Question: Given a GIS raster with elevation data,
Is there any example of relief / topographic maps of cropped lands made using D3js ?
---
I explored the posibility of '.tif > gdal_contour.py > .shp > topojson > d3js' without success.
I <URL>, which, as an island, avoid this issue: cropping the country out of the world doesn't result in broken isolines.

nb: This project is part of the #Wikipedia #wikimaps project.
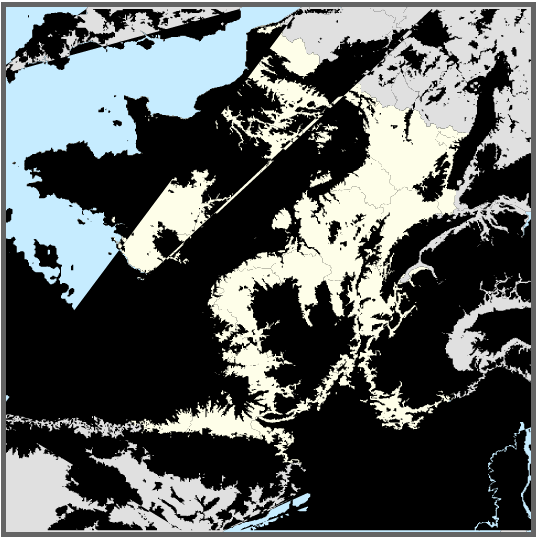
Answer: Topographic map now on D3js, with full makefile workflow ! See <URL>
- You may customize your geographic area of interest by editing one line within each of the 2 files : makefile#boxing and html#Geo-frame_borders with your own decimal coordinates fo W,N,E,S borders, something like:var WNES = { "target": "France", "W": -5.3, "N":51.6, "E": 10.2, "S": 41.0 };- 'make', 'curl', 'unzip', 'gdal' (include 'ogr', 'gdal_calc.py', 'gdal_polygonize.py'), 'nodejs', 'topojson'. Helpful: 'touch'. The makefile then manage to download the sources, process them, and output a single topojson file that the D3js code provided can use.
'''
# topojsoning:
final.json: levels.json
topojson --id-property none --simplify=0.5 -p name=elev -o final.json -- levels.json
# simplification approach to explore further. Feedbacks welcome.
# shp2jsoning:
levels.json: levels.shp
ogr2ogr -f GeoJSON -where "elev < 10000" levels.json levels.shp
# merge
levels.shp: level0001.shp level0050.shp level0100.shp level0200.shp level0500.shp level1000.shp level2000.shp level3000.shp level4000.shp level5000.shp
ogr2ogr levels.shp level0001.shp
ogr2ogr -update -append levels.shp level0050.shp
ogr2ogr -update -append levels.shp level0100.shp
ogr2ogr -update -append levels.shp level0200.shp
ogr2ogr -update -append levels.shp level0500.shp
ogr2ogr -update -append levels.shp level1000.shp
ogr2ogr -update -append levels.shp level2000.shp
ogr2ogr -update -append levels.shp level3000.shp
ogr2ogr -update -append levels.shp level4000.shp
ogr2ogr -update -append levels.shp level5000.shp
# Polygonize slices:
level0001.shp: level0001.tif
gdal_polygonize.py level0001.tif -f "ESRI Shapefile" level0001.shp level_0001 elev
level0050.shp: level0050.tif
gdal_polygonize.py level0050.tif -f "ESRI Shapefile" level0050.shp level_0050 elev
level0100.shp: level0100.tif
gdal_polygonize.py level0100.tif -f "ESRI Shapefile" level0100.shp level_0100 elev
level0200.shp: level0200.tif
gdal_polygonize.py level0200.tif -f "ESRI Shapefile" level0200.shp level_0200 elev
level0500.shp: level0500.tif
gdal_polygonize.py level0500.tif -f "ESRI Shapefile" level0500.shp level_0500 elev
level1000.shp: level1000.tif
gdal_polygonize.py level1000.tif -f "ESRI Shapefile" level1000.shp level_1000 elev
level2000.shp: level2000.tif
gdal_polygonize.py level2000.tif -f "ESRI Shapefile" level2000.shp level_2000 elev
level3000.shp: level3000.tif
gdal_polygonize.py level3000.tif -f "ESRI Shapefile" level3000.shp level_3000 elev
level4000.shp: level4000.tif
gdal_polygonize.py level4000.tif -f "ESRI Shapefile" level4000.shp level_4000 elev
level5000.shp: level5000.tif
gdal_polygonize.py level5000.tif -f "ESRI Shapefile" level5000.shp level_5000 elev
# Raster slicing:
level0001.tif: crop.tif
gdal_calc.py -A crop.tif --outfile=level0001.tif --calc="1*(A>0)" --NoDataValue=0
level0050.tif: crop.tif
gdal_calc.py -A crop.tif --outfile=level0050.tif --calc="50*(A>50)" --NoDataValue=0
level0100.tif: crop.tif
gdal_calc.py -A crop.tif --outfile=level0100.tif --calc="100*(A>100)" --NoDataValue=0
level0200.tif: crop.tif
gdal_calc.py -A crop.tif --outfile=level0200.tif --calc="200*(A>200)" --NoDataValue=0
level0500.tif: crop.tif
gdal_calc.py -A crop.tif --outfile=level0500.tif --calc="500*(A>500)" --NoDataValue=0
level1000.tif: crop.tif
gdal_calc.py -A crop.tif --outfile=level1000.tif --calc="1000*(A>1000)" --NoDataValue=0
level2000.tif: crop.tif
gdal_calc.py -A crop.tif --outfile=level2000.tif --calc="2000*(A>2000)" --NoDataValue=0
level3000.tif: crop.tif
gdal_calc.py -A crop.tif --outfile=level3000.tif --calc="3000*(A>3000)" --NoDataValue=0
level4000.tif: crop.tif
gdal_calc.py -A crop.tif --outfile=level4000.tif --calc="4000*(A>4000)" --NoDataValue=0
level5000.tif: crop.tif
gdal_calc.py -A crop.tif --outfile=level5000.tif --calc="5000*(A>5000)" --NoDataValue=0
# boxing:
crop.tif: ETOPO1_Ice_g_geotiff.tif
gdal_translate -projwin -5.3 41.0 10.2 51.6 ETOPO1_Ice_g_geotiff.tif crop.tif
# ulx uly lrx lry // W S E N
# unzip:
ETOPO1_Ice_g_geotiff.tif: ETOPO1.zip
unzip ETOPO1.zip
touch ETOPO1_Ice_g_geotiff.tif
# download:
ETOPO1.zip:
curl -o ETOPO1.zip 'http://www.ngdc.noaa.gov/mgg/global/relief/ETOPO1/data/ice_surface/grid_registered/georeferenced_tiff/ETOPO1_Ice_g_geotiff.zip'
clean:
rm 'ls | grep -v 'zip' | grep -v 'Makefile''
# Makefile v4b (@hugo_lz)
'''
by running the makfile :
'''
cd ./topo_map
make -f ./topo.mk
'''
'''
<!-- language: html -->
<style>
svg { border: 5px solid #333; background-color: #C6ECFF;}
/* TOPO */
path.Topo_1 { fill:#ACD0A5; stroke: #0978AB; stroke-width: 1px; }
path.Topo_50 {fill: #94BF8B; }
path.Topo_100 {fill: #BDCC96; }
path.Topo_200 {fill: #E1E4B5; }
path.Topo_500 {fill: #DED6A3; }
path.Topo_1000 {fill:#CAB982 ; }
path.Topo_2000 {fill: #AA8753; }
path.Topo_3000 {fill: #BAAE9A; }
path.Topo_4000 {fill: #E0DED8 ; }
path.Topo_5000 {fill: #FFFFFF ; }
.download {
background: #333;
color: #FFF;
font-weight: 900;
border: 2px solid #B10000;
padding: 4px;
margin:4px;
}
</style>
<body>
<script src="http://code.jquery.com/jquery-2.0.2.min.js"></script>
<script src="http://d3js.org/d3.v3.min.js"></script>
<script src="http://d3js.org/topojson.v1.min.js"></script>
<script>
// 1. -------------- SETTINGS ------------- //
// Geo-frame_borders in decimal 0: France
var WNES = { "W": -5.3, "N":51.6, "E": 10.2, "S": 41.0 };
// Geo values of interest :
var latCenter = (WNES.S + WNES.N)/2,
lonCenter = (WNES.W + WNES.E)/2,
geo_width = (WNES.E - WNES.W),
geo_height= (WNES.N - WNES.S);
// HTML expected frame dimensions
var width = 600,
height = width * (geo_height / geo_width);
// Projection: projection, reset scale and translate
var projection = d3.geo.equirectangular()
.scale(1)
.translate([0, 0]);
// SVG injection:
var svg = d3.select("body").append("svg")
.attr("width", width)
.attr("height", height);
// Path
var path = d3.geo.path()
.projection(projection)
.pointRadius(4);
// Data (getJSON: TopoJSON)
d3.json("final.json", showData);
// 2. ---------- FUNCTION ------------- //
function showData(error, fra) {
var Levels = topojson.feature(fra, fra.objects.levels);
// Focus area box compute for derive scale & translate.
// [ [left, bottom], [right, top] ] // E W N S
var b = path.bounds(Levels),
s = 1 / Math.max((b[1][0] - b[0][0]) / width, (b[1][1] - b[0][1]) / height),
t = [(width - s * (b[1][0] + b[0][0])) / 2, (height - s * (b[1][1] + b[0][1])) / 2];
// Projection update
projection
.scale(s)
.translate(t);
//Append Topo polygons
svg.append("path")
.datum(Levels)
.attr("d", path)
svg.selectAll(".levels")
.data(topojson.feature(fra, fra.objects.levels).features)
.enter().append("path")
.attr("class", function(d) { return "Topo_" + d.properties.name; })
.attr("data-elev", function(d) { return d.properties.name; })
.attr("d", path)
}
</script>
<br />
<div>
<a class="download ac-icon-download" href="javascript:javascript: (function () { var e = document.createElement('script'); if (window.location.protocol === 'https:') { e.setAttribute('src', 'https://raw.github.com/NYTimes/svg-crowbar/gh-pages/svg-crowbar.js'); } else { e.setAttribute('src', 'http://nytimes.github.com/svg-crowbar/svg-crowbar.js'); } e.setAttribute('class', 'svg-crowbar'); document.body.appendChild(e); })();"><!----><big>|</big> Download</a> -- Works on Chrome. Feedback me for others web browsers ?
</div>
<br />
</body>
</html>
'''
(applied to your area of interest)

If you publish map(s) online please share up the link :)
Note: encouraging +1 welcome.